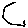
Label: hexagon